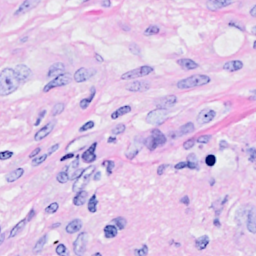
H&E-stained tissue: Breast